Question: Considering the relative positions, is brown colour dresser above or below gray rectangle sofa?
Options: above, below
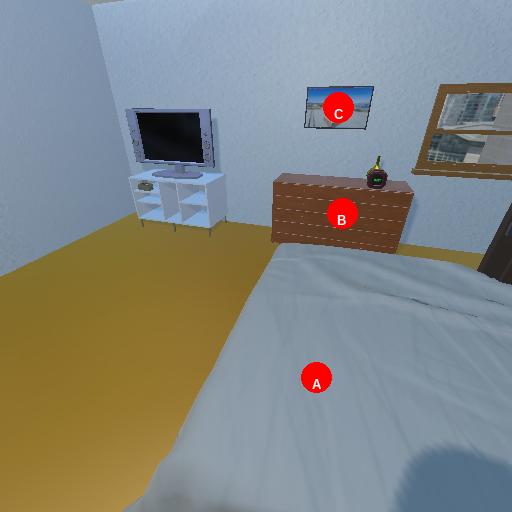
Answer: above